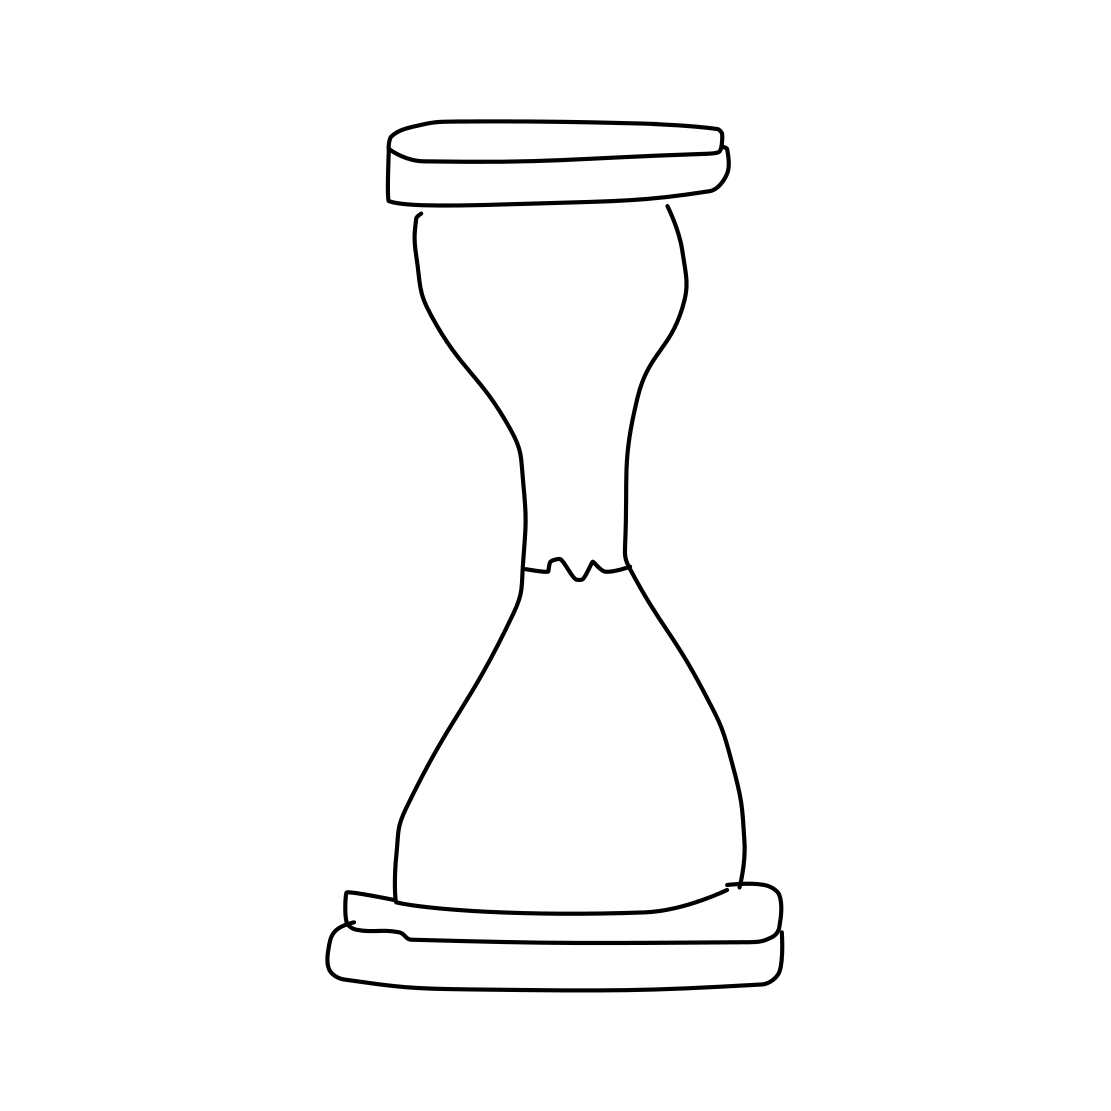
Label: hourglass